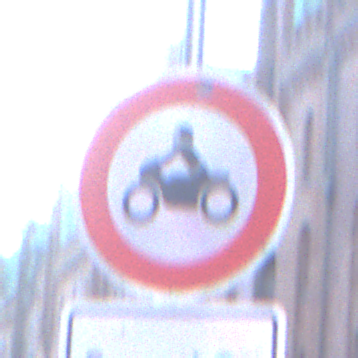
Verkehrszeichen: VerbotKraftraeder
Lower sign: ZeitangabenMitBeschraenkungAufWochentage8
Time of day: SunriseSunset
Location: Outdoor (Urban)
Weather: Clear
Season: NotSpecified
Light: Natural